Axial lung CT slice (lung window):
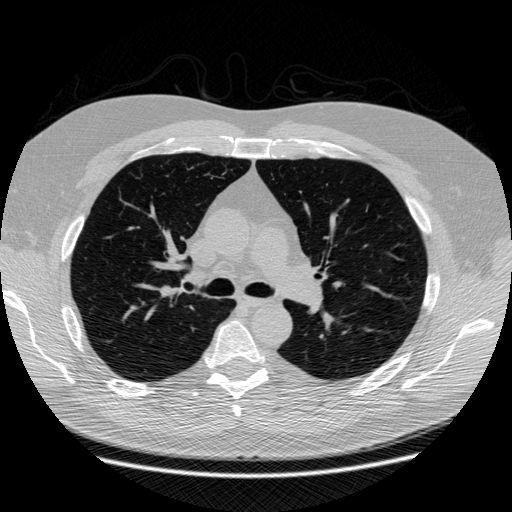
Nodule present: no